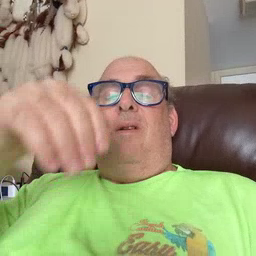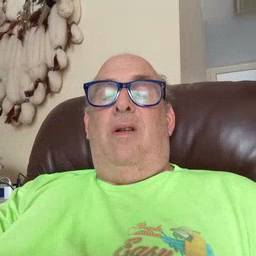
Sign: night